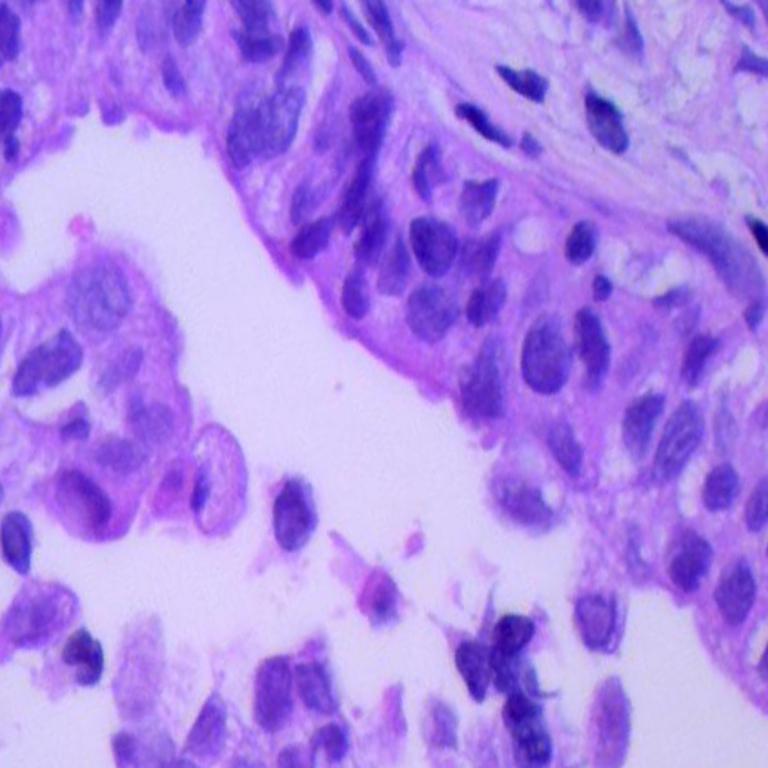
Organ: lung
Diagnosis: adenocarcinomas